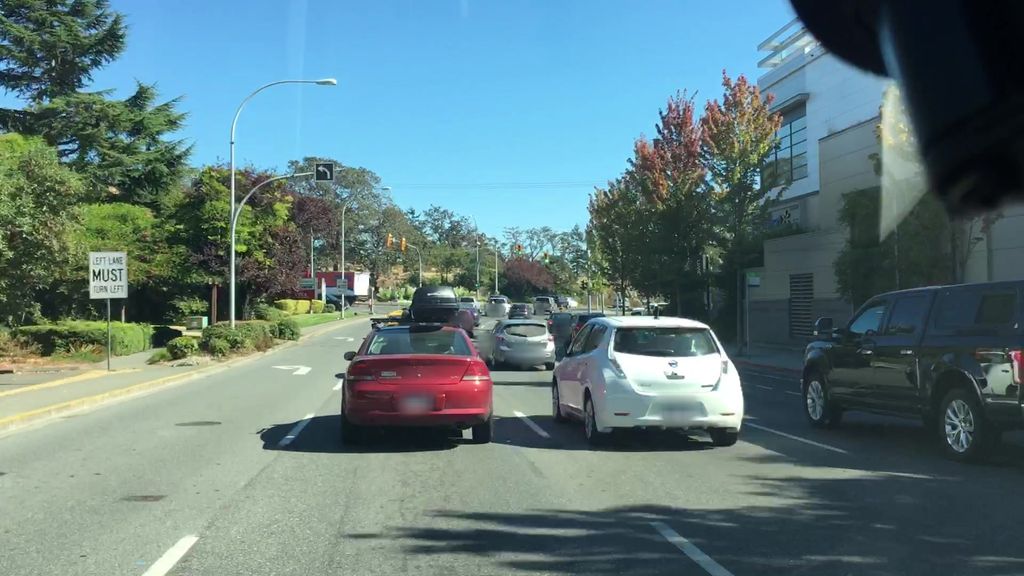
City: victoria